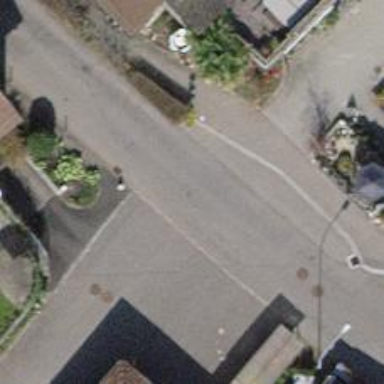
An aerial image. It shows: Residential road with asphalt surface and separate sidewalk.